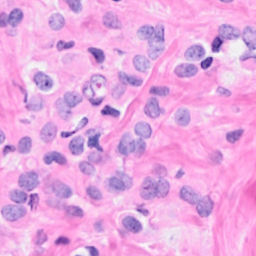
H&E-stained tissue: Breast